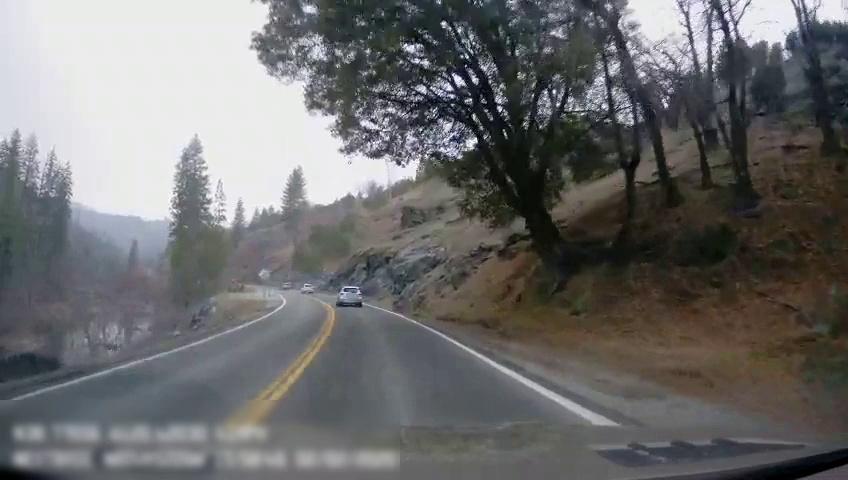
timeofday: Day
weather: Cloudy
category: Drivable Space
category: Vehicles | Car
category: Vehicles | SUV
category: Lanes | Current Lane
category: Lanes | Current Lane
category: Lanes | Opposite Lane